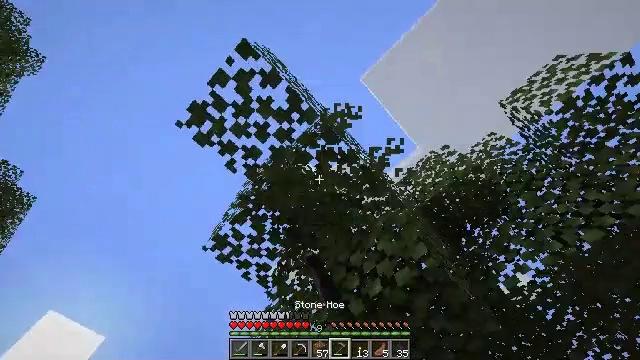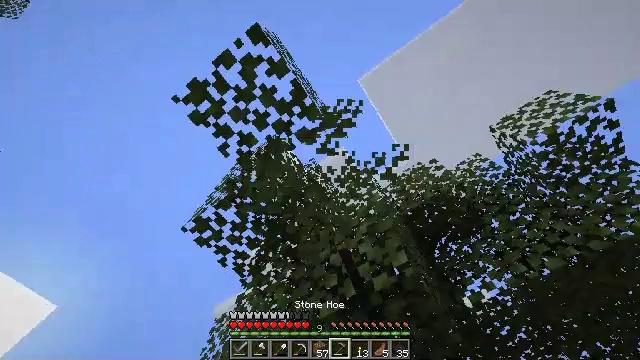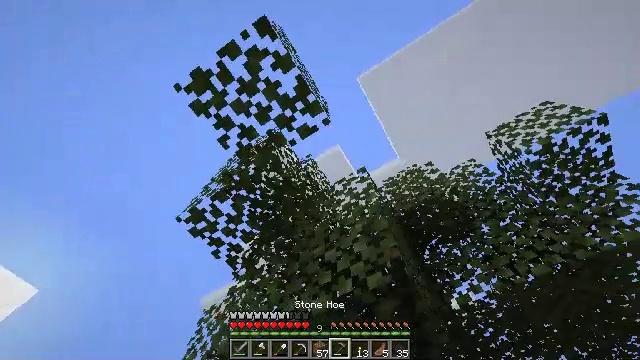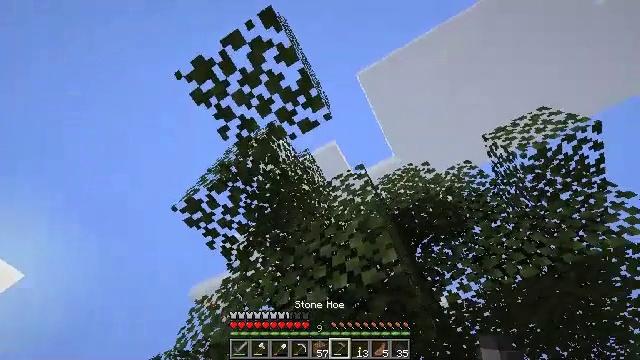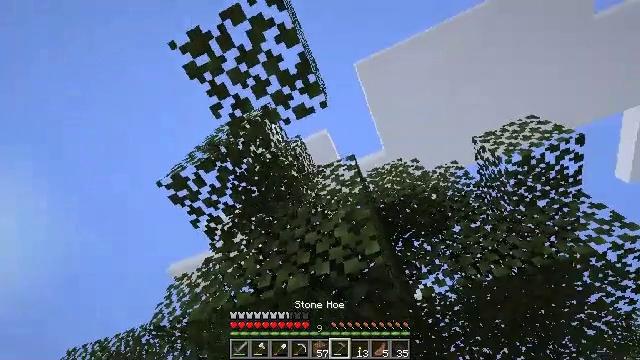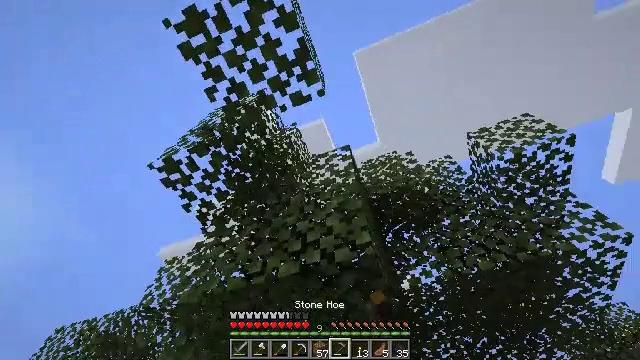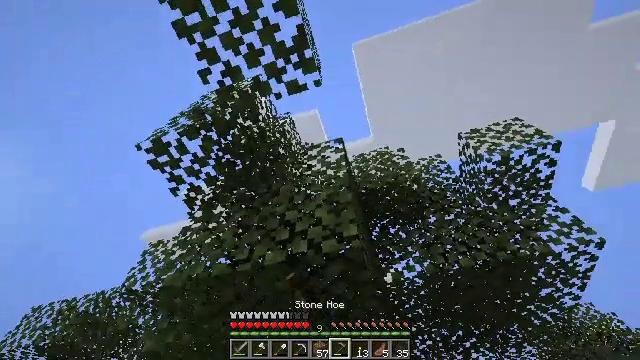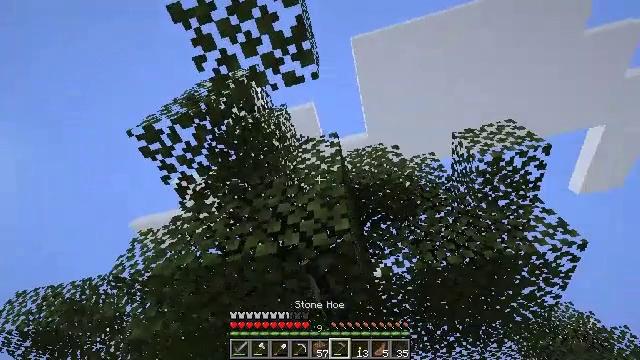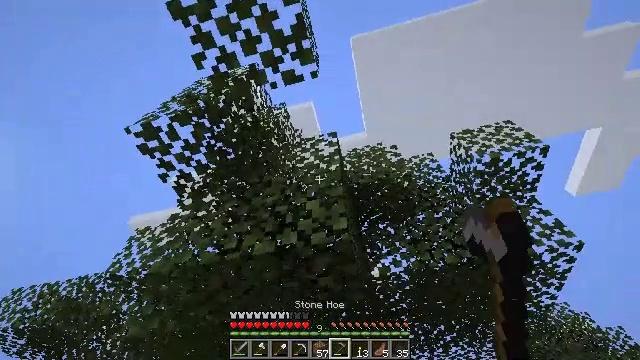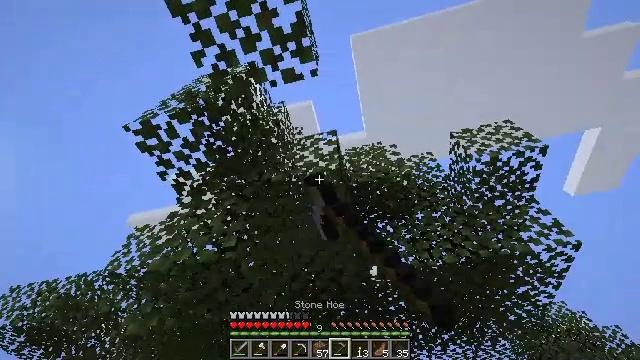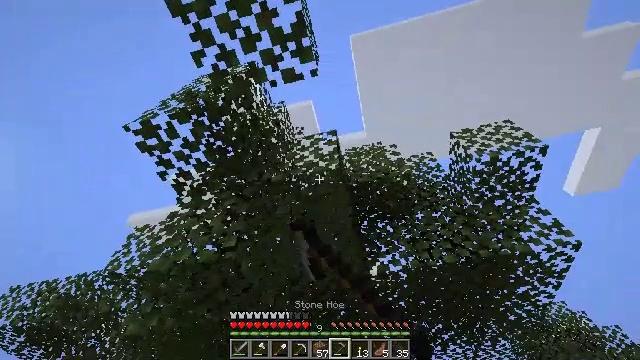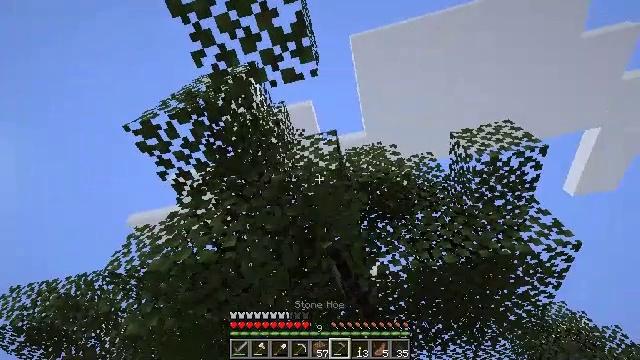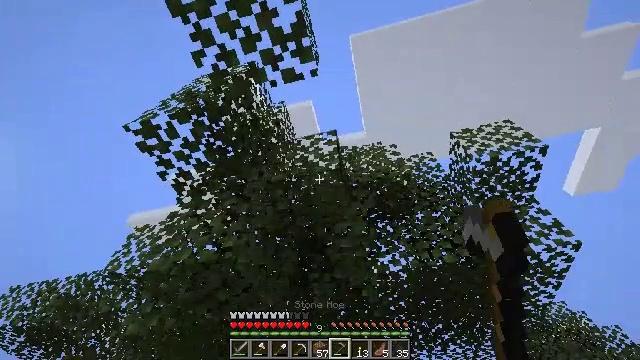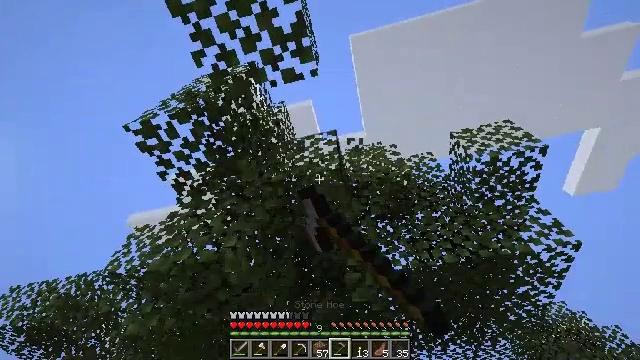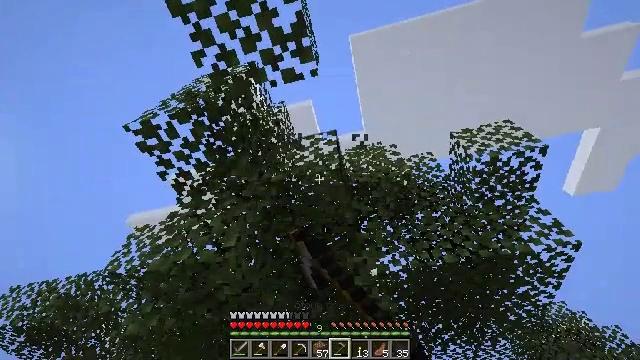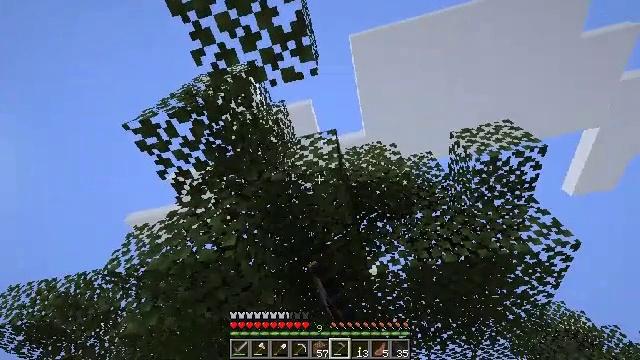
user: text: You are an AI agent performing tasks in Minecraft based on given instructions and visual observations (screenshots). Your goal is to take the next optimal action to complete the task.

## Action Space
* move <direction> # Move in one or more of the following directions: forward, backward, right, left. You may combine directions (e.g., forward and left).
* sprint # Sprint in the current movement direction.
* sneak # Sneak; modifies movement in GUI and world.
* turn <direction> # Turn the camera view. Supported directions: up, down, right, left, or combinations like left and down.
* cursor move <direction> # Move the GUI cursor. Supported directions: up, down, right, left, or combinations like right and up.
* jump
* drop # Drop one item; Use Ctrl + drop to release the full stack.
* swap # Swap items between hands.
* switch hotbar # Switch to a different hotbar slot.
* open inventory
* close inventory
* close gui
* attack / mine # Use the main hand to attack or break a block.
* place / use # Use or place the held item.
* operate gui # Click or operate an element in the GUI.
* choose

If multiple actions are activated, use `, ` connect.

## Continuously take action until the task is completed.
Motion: motion action
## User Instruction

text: Break the birch leaves block.
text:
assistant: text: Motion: turn right and down, attack / mine
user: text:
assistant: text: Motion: turn right, attack / mine
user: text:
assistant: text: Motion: turn right and down, attack / mine
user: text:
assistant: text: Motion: turn right and down, attack / mine
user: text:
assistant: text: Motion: turn right and down, attack / mine
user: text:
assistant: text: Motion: turn right and down, attack / mine
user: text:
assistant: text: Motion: turn right and down, attack / mine
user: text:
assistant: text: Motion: attack / mine
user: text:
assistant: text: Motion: attack / mine
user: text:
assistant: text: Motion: attack / mine
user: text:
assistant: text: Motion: attack / mine
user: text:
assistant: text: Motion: attack / mine
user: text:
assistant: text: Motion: attack / mine
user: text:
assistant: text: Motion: attack / mine
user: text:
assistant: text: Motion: attack / mine
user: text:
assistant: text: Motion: move forward, attack / mine
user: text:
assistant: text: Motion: move forward, turn down, attack / mine
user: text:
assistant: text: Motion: move forward and move left, turn down, attack / mine
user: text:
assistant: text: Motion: move forward and move left, attack / mine
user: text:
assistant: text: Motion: move forward and move left, attack / mine
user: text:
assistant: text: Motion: move forward and move left, attack / mine
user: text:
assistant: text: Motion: move forward and move left, attack / mine
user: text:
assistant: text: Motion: move forward, attack / mine
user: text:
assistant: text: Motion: move forward, attack / mine
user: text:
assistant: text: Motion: move forward and move left, attack / mine
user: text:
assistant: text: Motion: move forward and move left, attack / mine
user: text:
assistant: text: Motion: move forward and move left, attack / mine
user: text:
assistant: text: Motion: move forward and move left, attack / mine
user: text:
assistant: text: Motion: move forward and move left, attack / mine
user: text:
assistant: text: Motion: move forward and move left, turn right, attack / mine